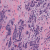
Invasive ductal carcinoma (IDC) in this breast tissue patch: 1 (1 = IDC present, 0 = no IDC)